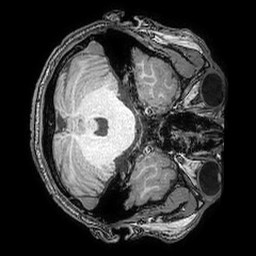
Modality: T1w
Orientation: axial
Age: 35
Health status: ill
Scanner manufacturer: philips
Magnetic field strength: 3 T
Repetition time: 0.007 s
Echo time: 0.0035 s